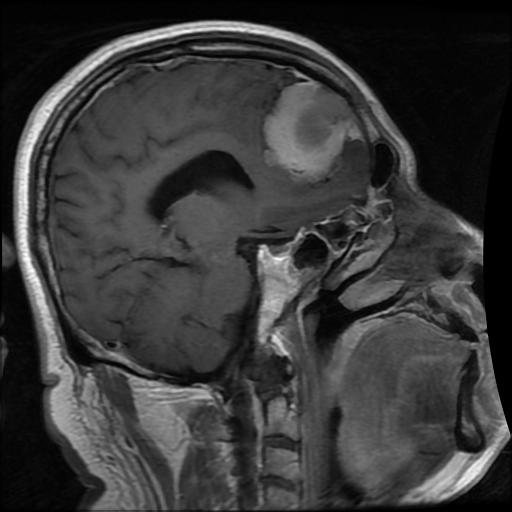
Label: meningioma